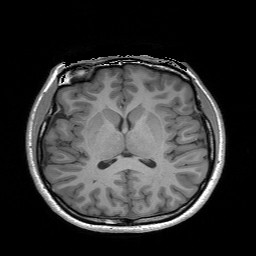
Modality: T1w
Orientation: coronal